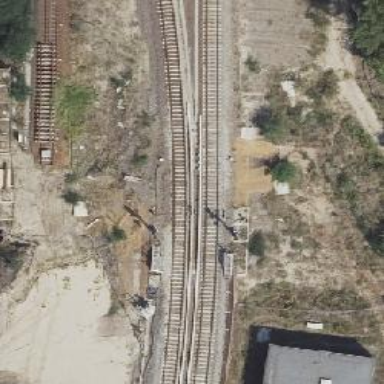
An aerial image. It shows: Electrified rail.